Question: I have a matrix of group distances 'G' as follows
'''
G <- data.frame( Gp1=c(6.525,15.915,16.605,10.665,19.345), Gp2=c(15.915,8.605,31.455,25.485,48.355), Gp3=c(16.605,31.455,7.955,11.195,33.685), Gp4=c(10.665,25.485,11.195,0,21.985), Gp5=c(19.345,48.355,33.685,21.985,0))
rownames(G) <- colnames(G)
G
Gp1 Gp2 Gp3 Gp4 Gp5
Gp1 6.525 15.915 16.605 10.665 19.345
Gp2 15.915 8.605 31.455 25.485 48.355
Gp3 16.605 31.455 7.955 11.195 33.685
Gp4 10.665 25.485 11.195 0.000 21.985
Gp5 19.345 48.355 33.685 21.985 0.000
'''
The diagonal is the within group distances.
I would like to depict the above in a plot as follows. It need not be to scale to the distance values. How to produce it in 'R'?

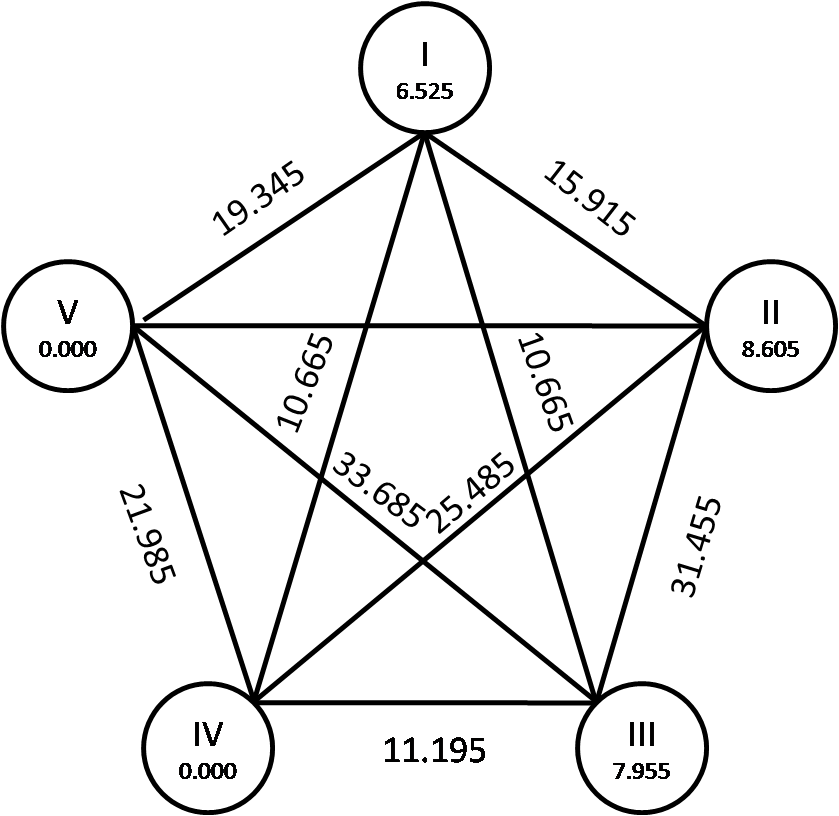
Answer: This comes pretty close:
[Note: Incorporated @Jealie's suggestion and made a few other changes. It's a bit closer to your intended result now.]
'''
rownames(G) <- colnames(G) <- c("I","II","III","IV","V")
G[lower.tri(G)] <- 0
library(igraph)
g <- graph.adjacency(as.matrix(G),weight=T, mode="undirected")
g <- simplify(g,remove.loops=TRUE)
plot(g,edge.label=E(g)$weight,
vertex.label=paste(V(g)$name,diag(as.matrix(G)),sep="
"),
layout=layout.circle,
vertex.size=30)
'''

I'm not aware of a way to make the edge labels parallel to the edges, but that doesn't mean it cant' be done...